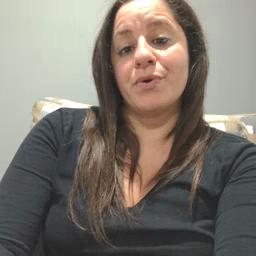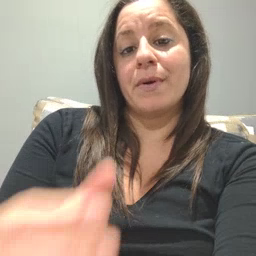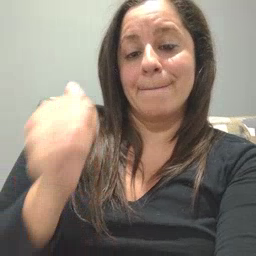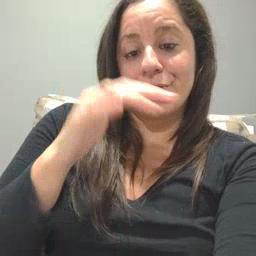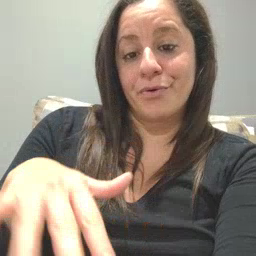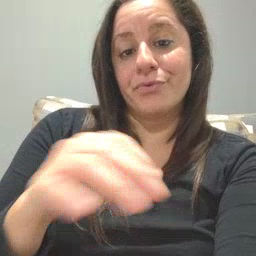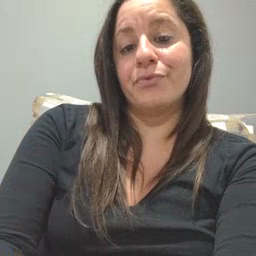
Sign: backyard